Brain MRI study timepoint: preop
T1CE (contrast-enhanced T1) slice:
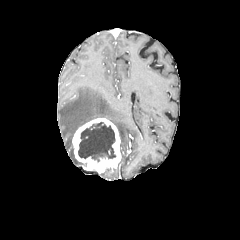
T2-FLAIR slice:
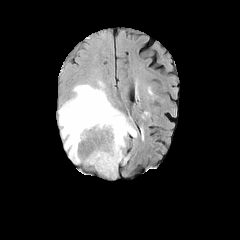